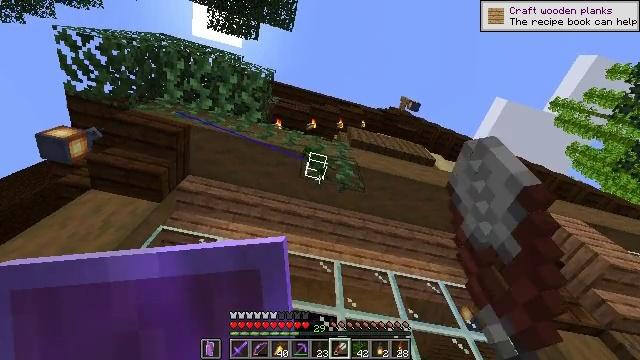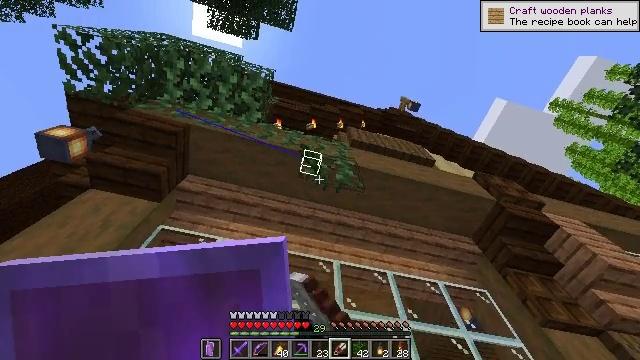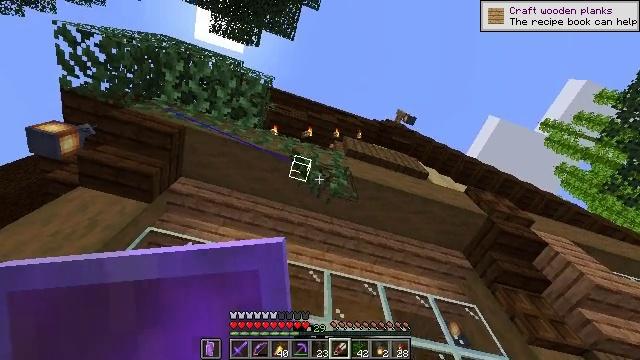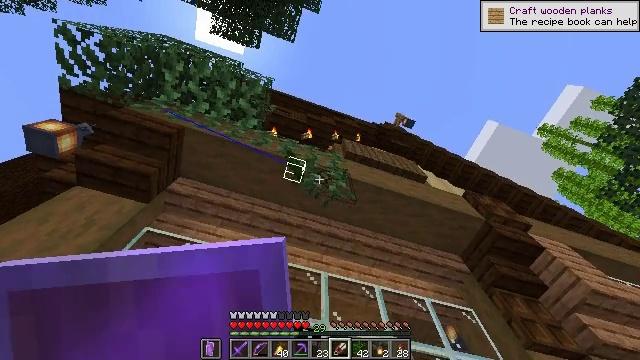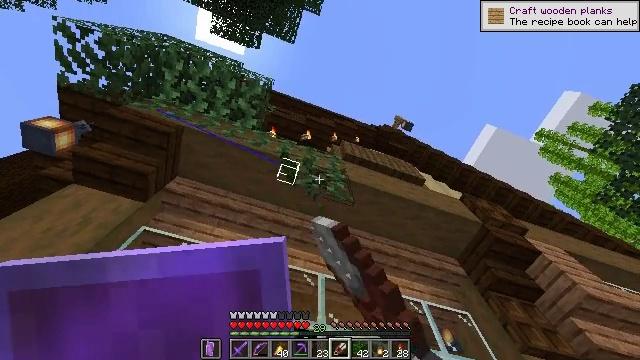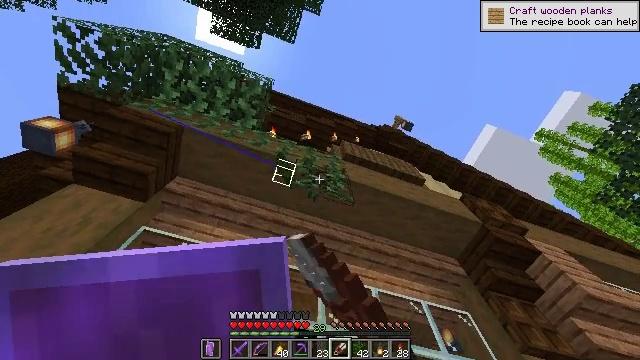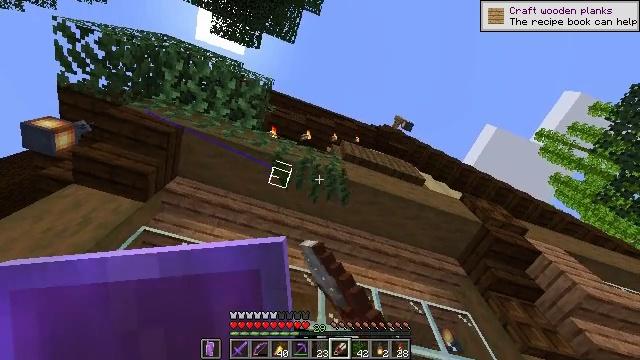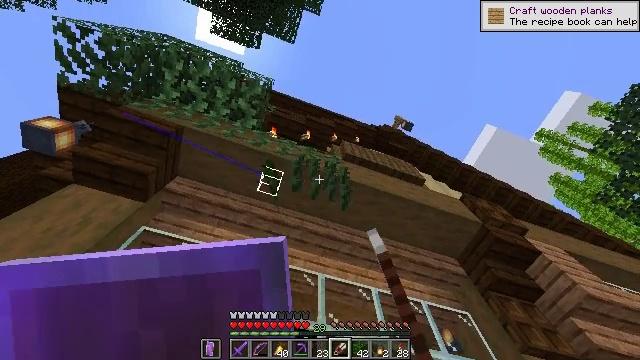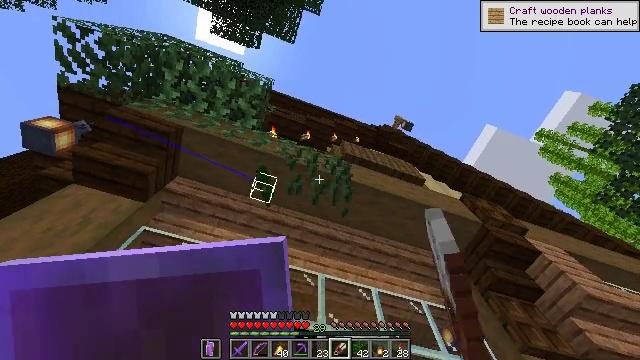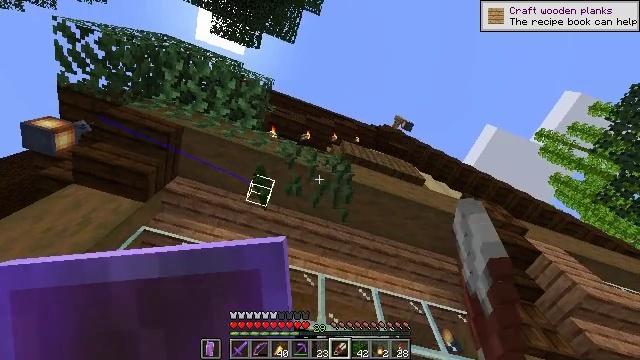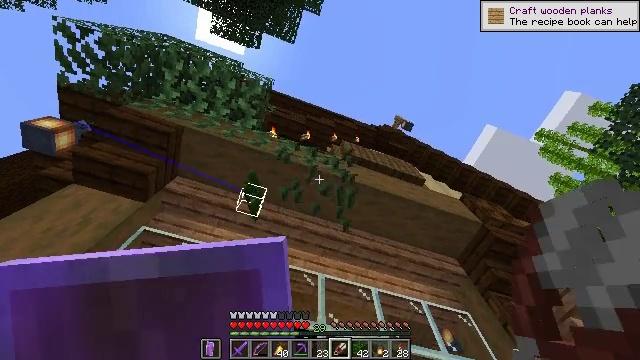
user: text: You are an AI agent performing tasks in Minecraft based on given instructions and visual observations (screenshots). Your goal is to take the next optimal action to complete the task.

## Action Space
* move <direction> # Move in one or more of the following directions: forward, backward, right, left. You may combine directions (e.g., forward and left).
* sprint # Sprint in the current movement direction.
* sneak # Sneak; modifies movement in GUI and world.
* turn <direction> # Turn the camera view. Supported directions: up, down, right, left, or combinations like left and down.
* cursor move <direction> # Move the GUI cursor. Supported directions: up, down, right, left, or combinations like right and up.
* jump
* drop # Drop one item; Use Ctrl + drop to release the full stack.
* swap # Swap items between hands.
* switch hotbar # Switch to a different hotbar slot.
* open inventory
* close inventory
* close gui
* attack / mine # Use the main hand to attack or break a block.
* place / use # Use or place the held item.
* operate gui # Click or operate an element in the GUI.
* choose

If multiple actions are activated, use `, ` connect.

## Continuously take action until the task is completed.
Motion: motion action
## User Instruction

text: Gather vines from trees or structures.
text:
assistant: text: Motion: attack / mine
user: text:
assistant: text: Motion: turn right and up, attack / mine
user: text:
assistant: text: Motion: attack / mine
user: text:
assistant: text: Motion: attack / mine
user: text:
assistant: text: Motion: attack / mine
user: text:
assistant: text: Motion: attack / mine
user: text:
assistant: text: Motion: attack / mine
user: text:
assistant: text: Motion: attack / mine
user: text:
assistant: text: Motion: attack / mine
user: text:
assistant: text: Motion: attack / mine
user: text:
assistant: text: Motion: attack / mine